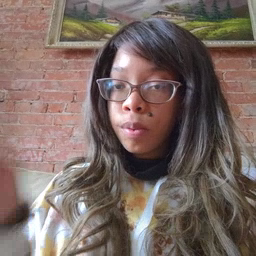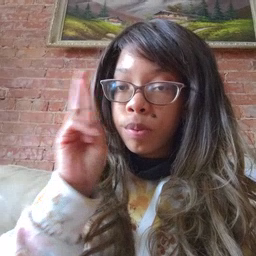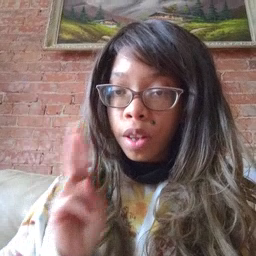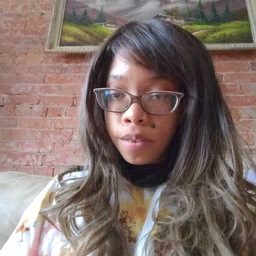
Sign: refrigerator